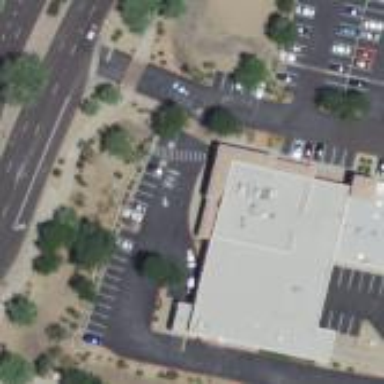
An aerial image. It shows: Building.